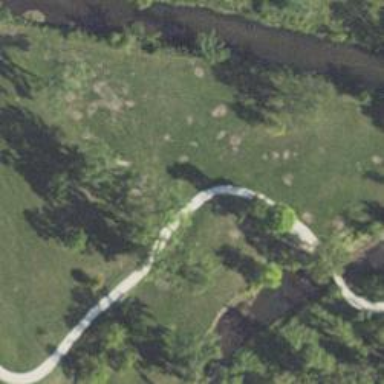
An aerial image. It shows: Hole used for both golf and disc golf.